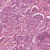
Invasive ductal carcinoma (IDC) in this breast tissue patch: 1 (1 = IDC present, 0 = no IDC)